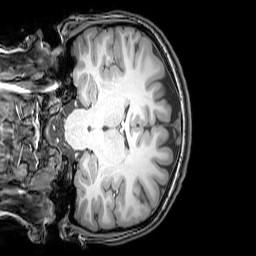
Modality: T1w
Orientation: coronal
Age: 20
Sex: female
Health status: healthy
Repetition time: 0.081 s
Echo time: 0.037 s